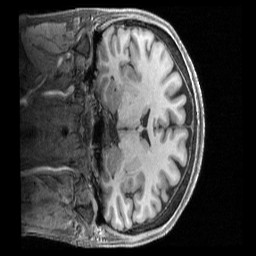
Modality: T1w
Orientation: coronal
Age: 53
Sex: female
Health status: ill
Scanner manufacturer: siemens
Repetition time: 2.4 s
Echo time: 0.00231 s